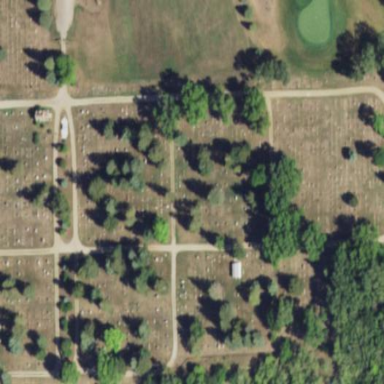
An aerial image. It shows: Cemetery.